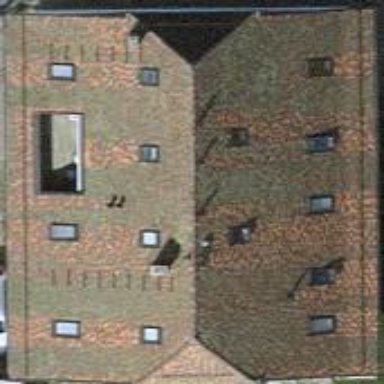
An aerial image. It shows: House with half-hipped roof shape.